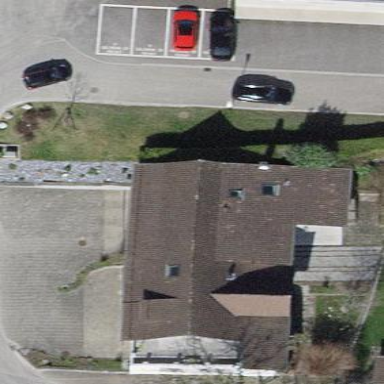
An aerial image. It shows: Simple and straightforward house.